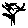
Label: tree